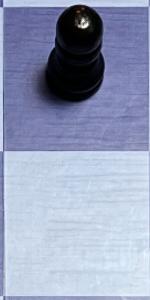
Label: Empty